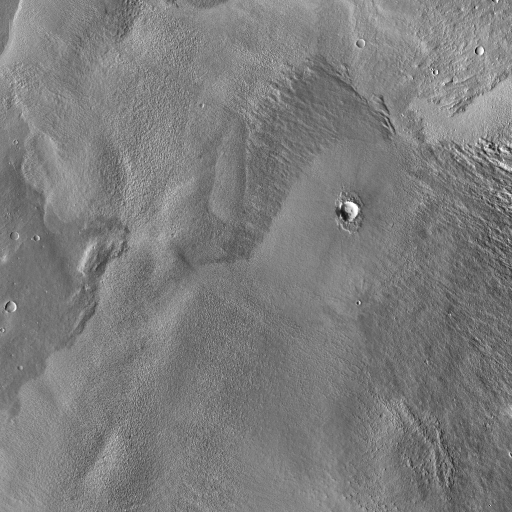
Crater classes present: Background, Other, Buried